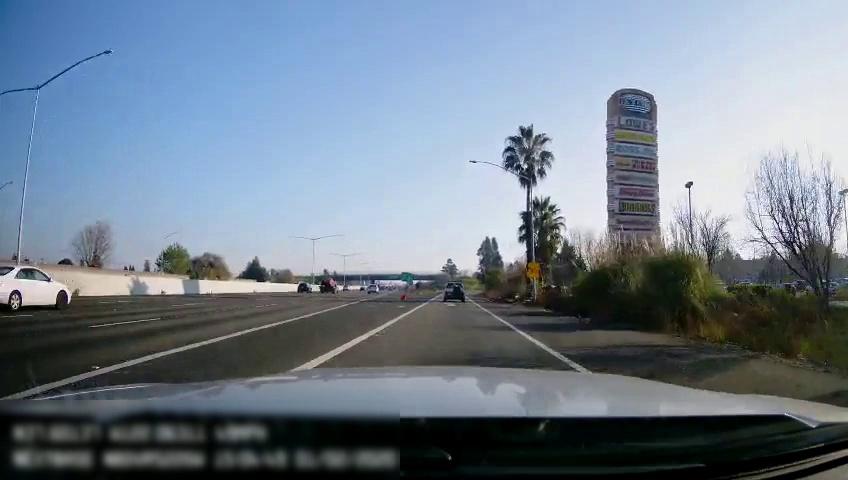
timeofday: Day
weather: Sunny
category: Drivable Space
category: Vehicles | SUV
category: Vehicles | SUV
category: Vehicles | Truck
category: Vehicles | SUV
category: Vehicles | Car
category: Lanes | Current Lane
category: Lanes | Alternate Lane
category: Lanes | Alternate Lane
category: Lanes | Alternate Lane
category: Lanes | Alternate Lane
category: Lanes | Alternate Lane
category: Traffic | Signs
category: Traffic | Signs
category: Traffic | Signs